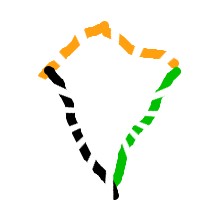
Shape: kite